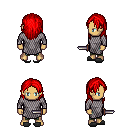
a pixel art fantasy rpg character, male body template, human, tanned skin, chain mail, teal pants, red long hairstyle, gray slippers, dagger, four views (front, back, left, right), 2x2 character sprite sheet, small pixel art, hard edges, no anti-aliasing